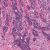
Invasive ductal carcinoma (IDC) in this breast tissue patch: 1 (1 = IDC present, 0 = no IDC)